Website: home-depot
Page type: billing-address
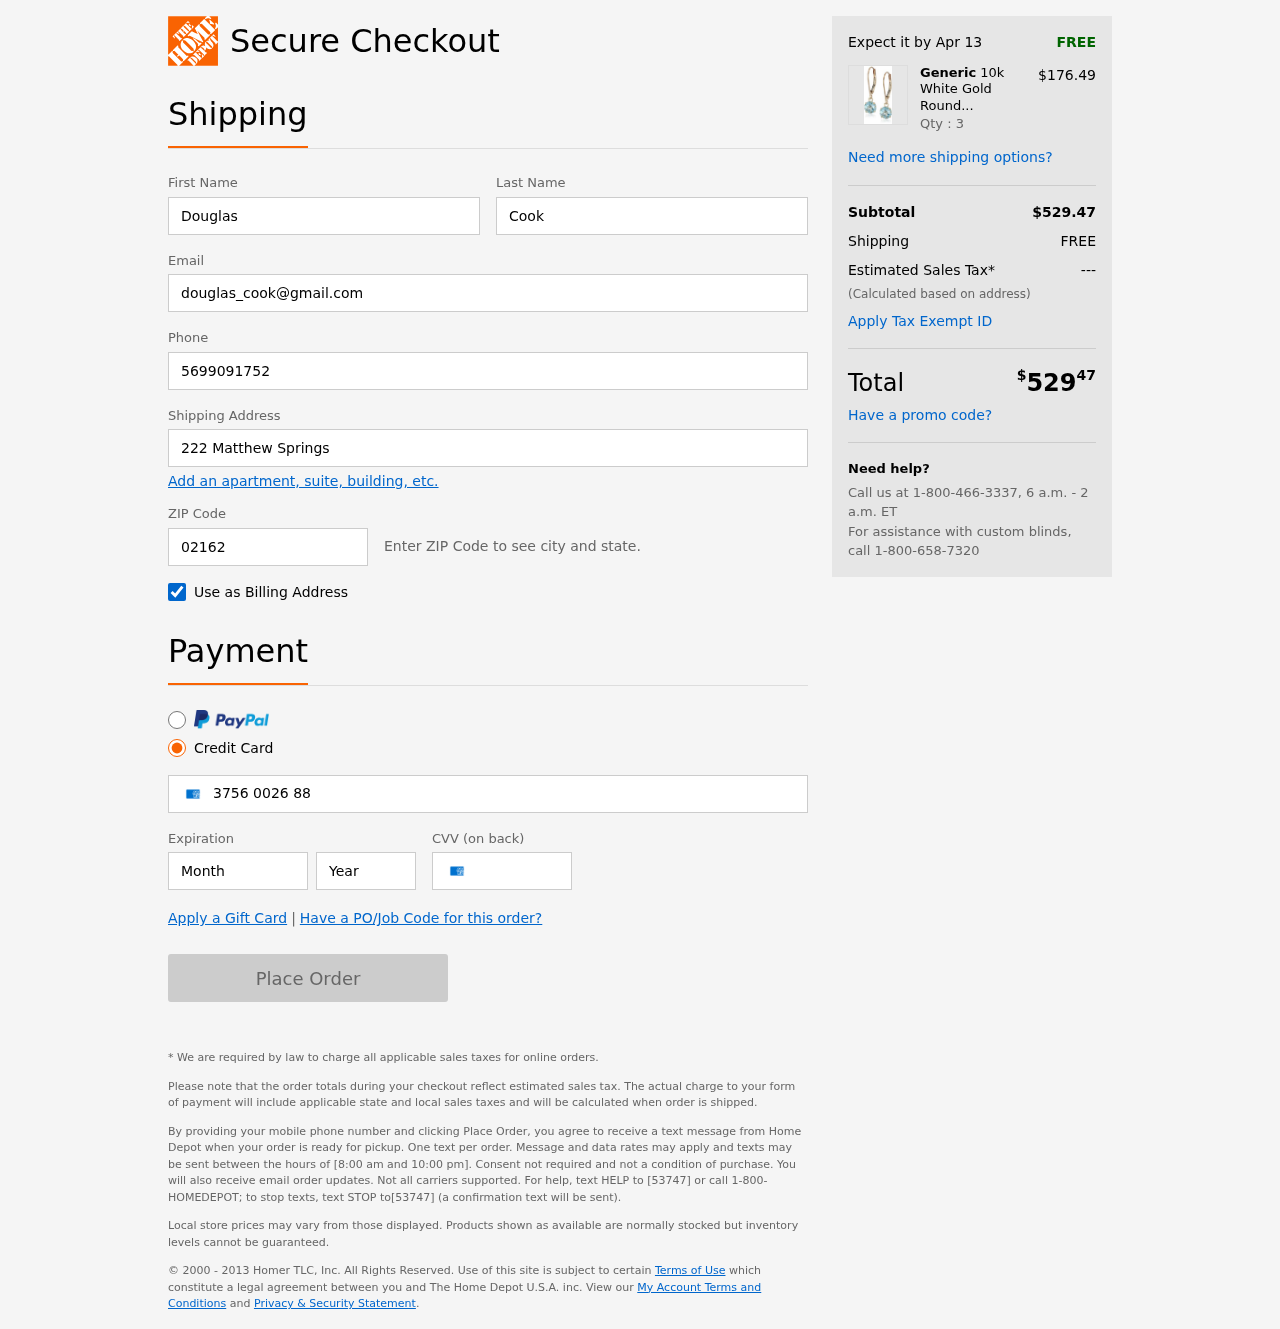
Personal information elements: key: PII_FIRSTNAME
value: Douglas
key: PII_LASTNAME
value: Cook
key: PII_EMAIL
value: douglas_cook@gmail.com
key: PII_PHONE
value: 5699091752
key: PII_STREET
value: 222 Matthew Springs
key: PII_POSTCODE
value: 02162
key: PII_CARD_NUMBER
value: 3756 0026 8831 231
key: PII_CARD_EXPIRY_MONTH
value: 04
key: PII_CARD_CVV
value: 7022
Product elements: key: PRODUCT1_BRAND
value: Generic
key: PRODUCT1_NAME
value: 10k White Gold Round Checkerboard Cut Aquamarine Leverback Earrings (6mm)
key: PRODUCT1_PRICE
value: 176.49
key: PRODUCT1_QUANTITY
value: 3
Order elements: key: ORDER_DELIVERY_DATE
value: Apr 13
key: ORDER_SUBTOTAL
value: $529.47
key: ORDER_SHIPPING_COST
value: FREE
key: ORDER_TAX
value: ---
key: ORDER_TOTAL2
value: $52947